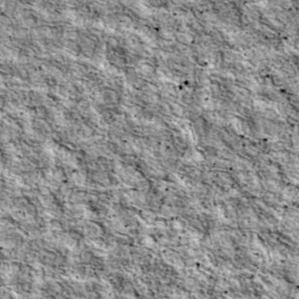
Label: non_frost